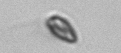
Label: Cryptophyta